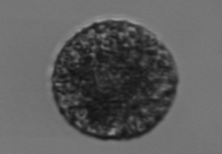
Label: Vicicitus_globosus